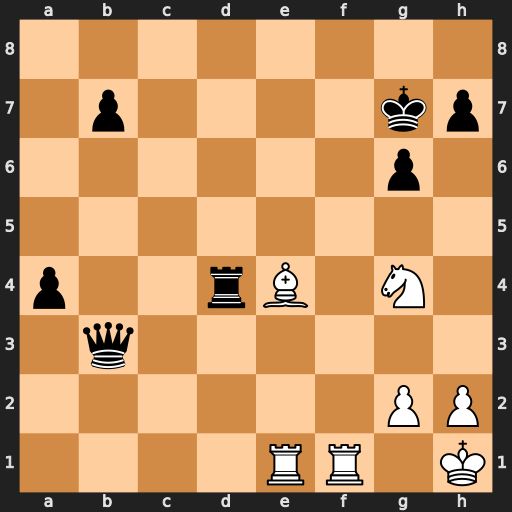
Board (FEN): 8/1p4kp/6p1/8/p2rB1N1/1q6/6PP/4RR1K
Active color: w
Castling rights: -
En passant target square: -
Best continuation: Bd5 Qxd5 Re7+ Kh8 Nf6